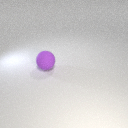
large purple rubber sphere